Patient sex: F
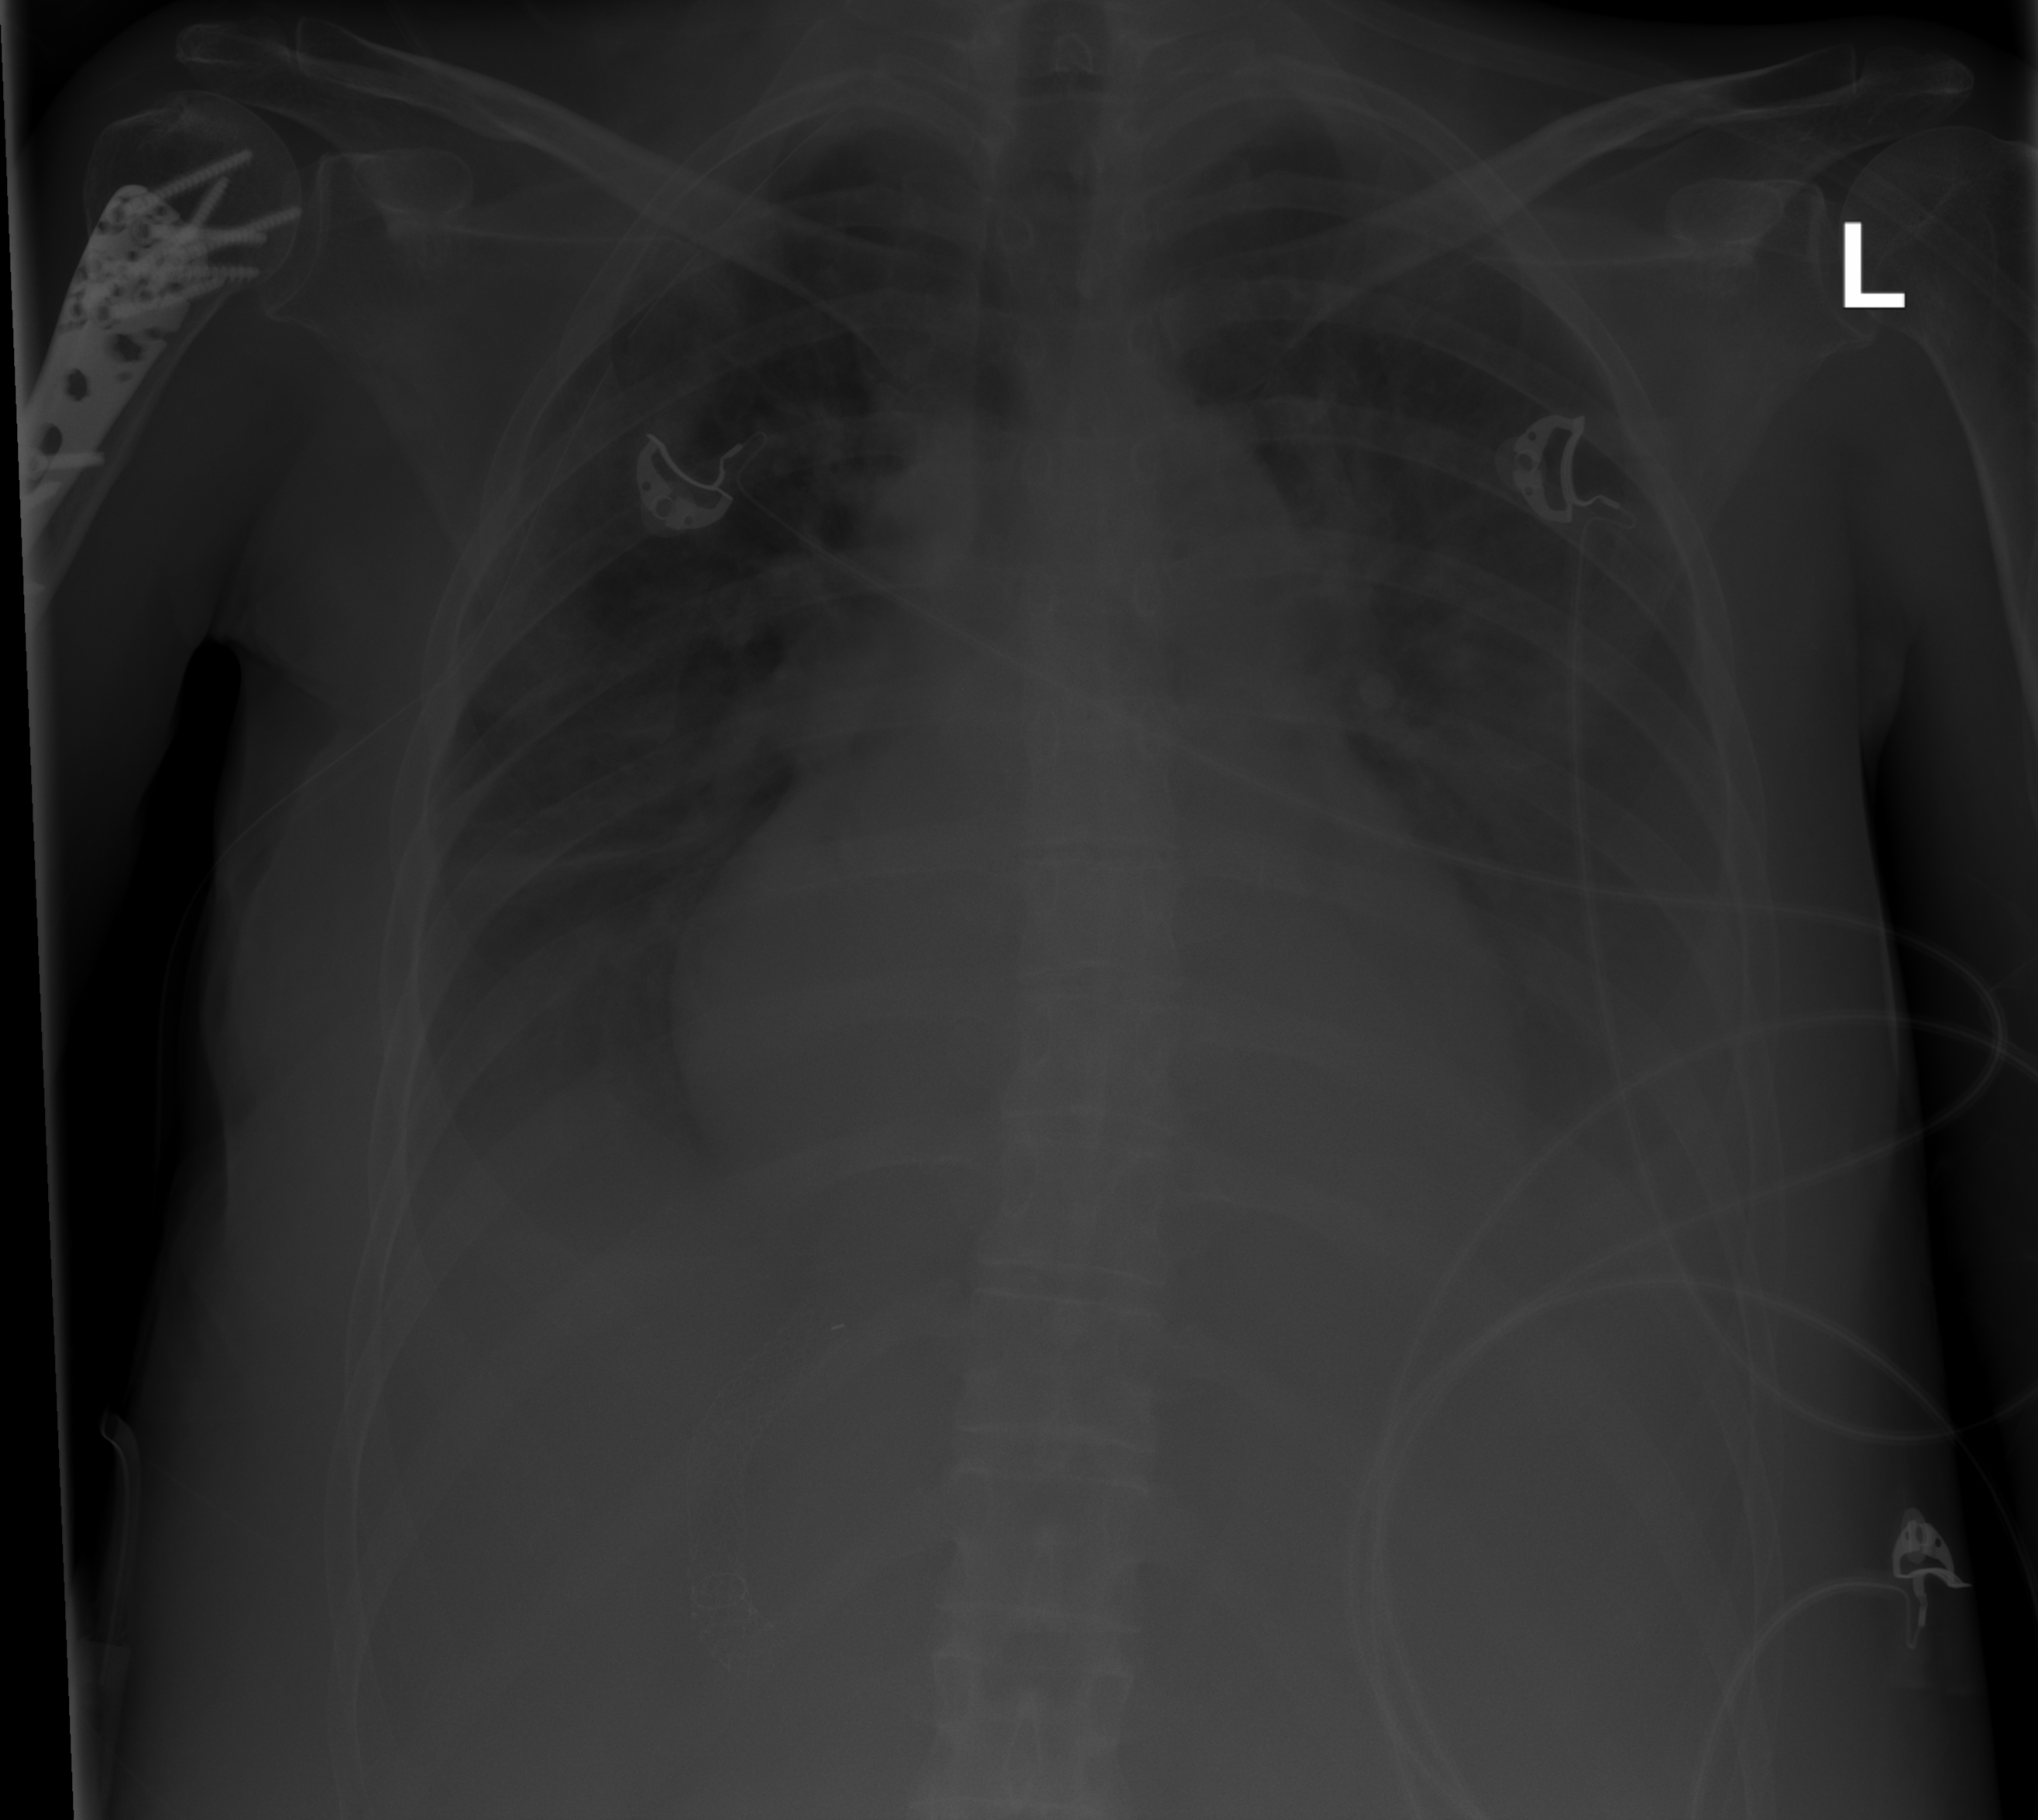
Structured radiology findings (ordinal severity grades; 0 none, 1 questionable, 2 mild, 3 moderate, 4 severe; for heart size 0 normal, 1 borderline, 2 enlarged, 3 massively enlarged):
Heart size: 2
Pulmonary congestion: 3
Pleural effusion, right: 3
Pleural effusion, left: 3
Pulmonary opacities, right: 2
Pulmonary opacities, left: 2
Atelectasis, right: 3
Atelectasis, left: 3